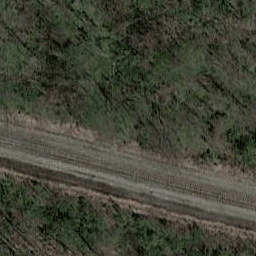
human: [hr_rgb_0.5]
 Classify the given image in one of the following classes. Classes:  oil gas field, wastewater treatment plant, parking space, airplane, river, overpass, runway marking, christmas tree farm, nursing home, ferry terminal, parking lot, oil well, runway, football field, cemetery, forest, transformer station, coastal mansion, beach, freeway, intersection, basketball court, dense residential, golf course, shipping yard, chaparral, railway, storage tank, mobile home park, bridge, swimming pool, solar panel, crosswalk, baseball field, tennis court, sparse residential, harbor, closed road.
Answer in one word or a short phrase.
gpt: railway